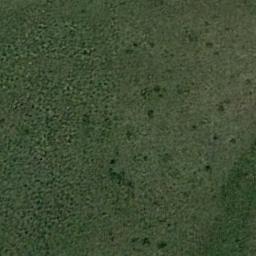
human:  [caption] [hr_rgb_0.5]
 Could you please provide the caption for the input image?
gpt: A large dark green and light green mixed grass .

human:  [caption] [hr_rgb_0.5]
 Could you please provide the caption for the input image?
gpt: The entire image is dominated by grass .

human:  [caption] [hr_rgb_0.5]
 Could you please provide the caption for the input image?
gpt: The meadow is dense but uneven .

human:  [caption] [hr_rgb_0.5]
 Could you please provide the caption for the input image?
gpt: This meadow has dense lower grasses and some taller grasses .

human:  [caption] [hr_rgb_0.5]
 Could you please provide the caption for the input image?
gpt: A dense meadow with many green grass .